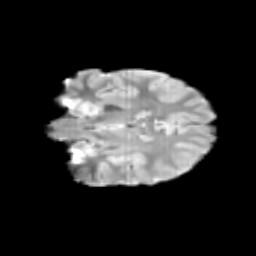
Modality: T2w
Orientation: coronal
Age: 10
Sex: male
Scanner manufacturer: siemens
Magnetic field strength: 3 T
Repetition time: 3.8 s
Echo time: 0.07 s